Question: I am attempting to write a bittorrent client. In order to parse the file etc. I need to read a torrent file into memory. I have noticed that fread is not reading the entire file into my buffer. After further investigation it appears that whenever the symbol shown below is encountered in the file, fread stops reading the file. Calling the feof function on the FILE* pointer returns 16 indicating that the end of file has been reached. This occurs no matter where the symbol is placed. Can somebody explain why this happens and any solutions that may work.
The symbol is highlighted below:

Here is the code that does the read operation:
'''
char *read_file(const char *file, long long *len){
struct stat st;
char *ret = NULL;
FILE *fp;
//store the size/length of the file
if(stat(file, &st)){
return ret;
}
*len = st.st_size;
//open a stream to the specified file
fp = fopen(file, "r");
if(!fp){
return ret;
}
//allocate space in the buffer for the file
ret = (char*)malloc(*len);
if(!ret){
return NULL;
}
//Break down the call to fread into smaller chunks
//to account for a known bug which causes fread to
//behave strangely with large files
//Read the file into the buffer
//fread(ret, 1, *len, fp);
if(*len > 10000){
char *retTemp = NULL;
retTemp = ret;
int remaining = *len;
int read = 0, error = 0;
while(remaining > 1000){
read = fread(retTemp, 1, 1000, fp);
if(read < 1000){
error = feof(fp);
if(error != 0){
printf("Error: %d
", error);
}
}
retTemp += 1000;
remaining -= 1000;
}
fread(retTemp, 1, remaining, fp);
} else {
fread(ret, 1, *len, fp);
}
//cleanup by closing the file stream
fclose(fp);
return ret;
}
'''
Thank you for your time :)
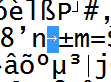
Answer: Your question is oddly relevant as I recently ran into this problem in an application here at work last week!
The ASCII value of this character is decimal 26 (0x1A, \SUB, <URL>. This is used to represent the CTRL+Z key sequence or an End-of-File marker.
Change your <URL> to get around this on Windows:
'''
fp = fopen(file, "rb"); /* b for 'binary', disables Text-mode translations */
'''